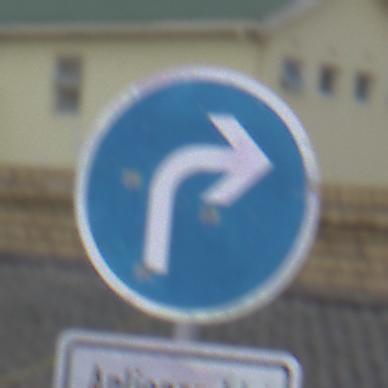
Verkehrszeichen: VorgeschriebeneFahrtrichtungRechts
Zusatzzeichen unten: SonstigeFahrzeugePersonengruppenFrei3
Umgebung: Outdoor, Beach
Tageszeit: SunriseSunset
Wetter: Overcast
Licht: Natural
Jahreszeit: NotSpecified
Kontrast: LowContrast